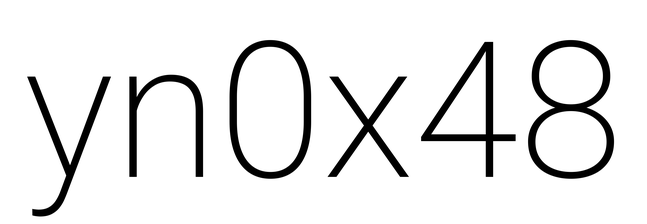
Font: Roboto_ExtraLight